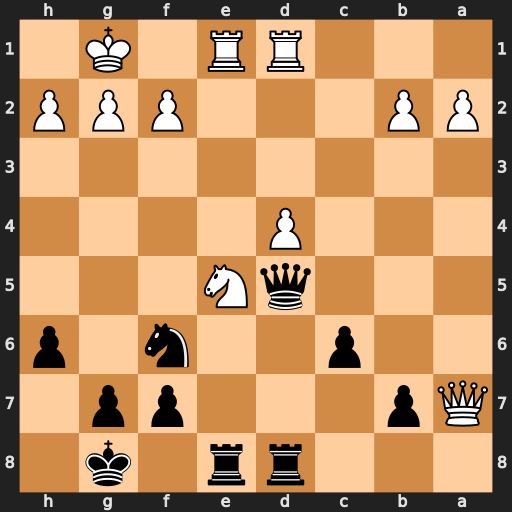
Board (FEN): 3rr1k1/Qp3pp1/2p2n1p/3qN3/3P4/8/PP3PPP/3RR1K1
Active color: b
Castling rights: -
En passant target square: -
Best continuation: Rxe5 dxe5 Qxd1